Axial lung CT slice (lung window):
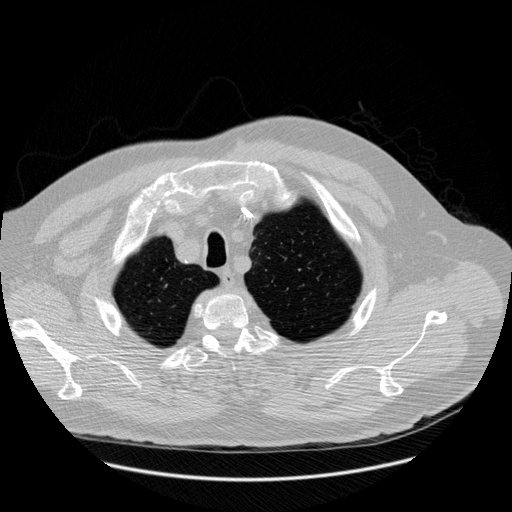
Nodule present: no